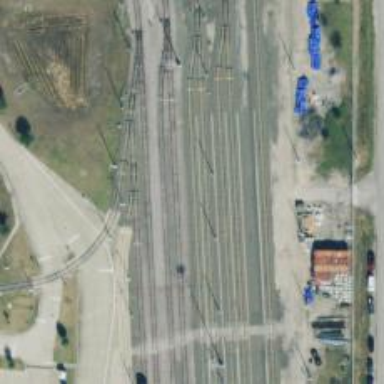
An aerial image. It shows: Light rail service yard with electrified contact lines.